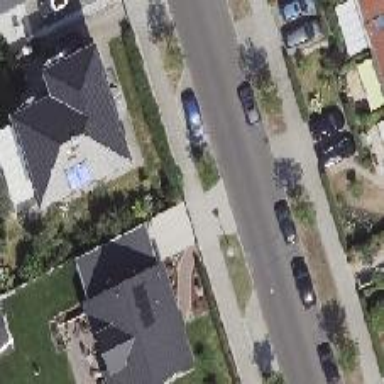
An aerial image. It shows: Driveway.